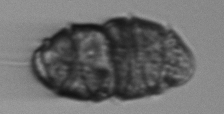
Label: Margalefidinium